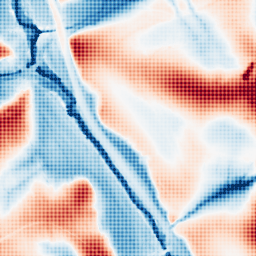
Category: edge_preserving
Decomposition family: guided
Decomposition parameters: radius: 32
eps: 0.001
Upsampling method: sinc_hamming
Upsampling parameters: scale: 8
kernel_size: 8
Upsampling scale: 8